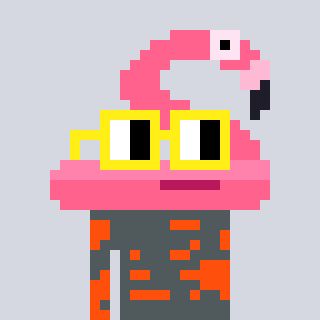
a pixel art character with square yellow glasses, a flamingo-shaped head and a orange-colored body on a cool background